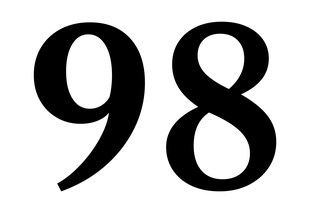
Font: LibreCaslonText_SemiBold